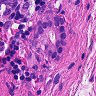
Metastatic tissue present: yes